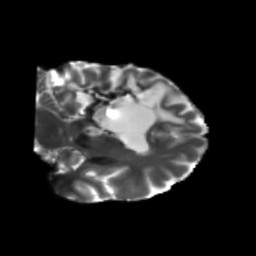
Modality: T2w
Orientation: coronal
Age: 31
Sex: female
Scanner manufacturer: siemens
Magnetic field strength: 3 T
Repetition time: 5.25 s
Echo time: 0.08 s